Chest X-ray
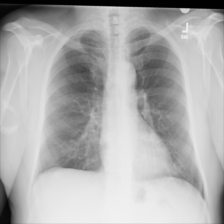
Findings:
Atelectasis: negative
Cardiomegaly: negative
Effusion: negative
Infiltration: negative
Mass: negative
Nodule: negative
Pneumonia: negative
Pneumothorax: negative
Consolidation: negative
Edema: negative
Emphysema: negative
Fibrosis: negative
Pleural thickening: negative
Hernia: negative